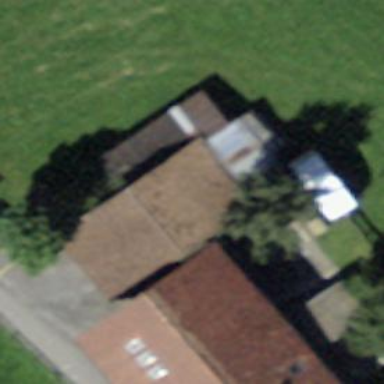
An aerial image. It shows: Barn.